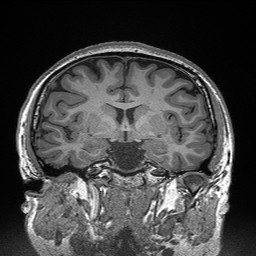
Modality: T1w
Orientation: sagittal
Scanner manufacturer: siemens
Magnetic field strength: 3 T
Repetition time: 2.3 s
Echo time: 0.00298 s